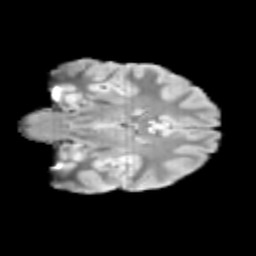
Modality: T2w
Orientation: coronal
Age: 13
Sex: male
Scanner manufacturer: siemens
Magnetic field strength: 3 T
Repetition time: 3.8 s
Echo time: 0.07 s